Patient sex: M
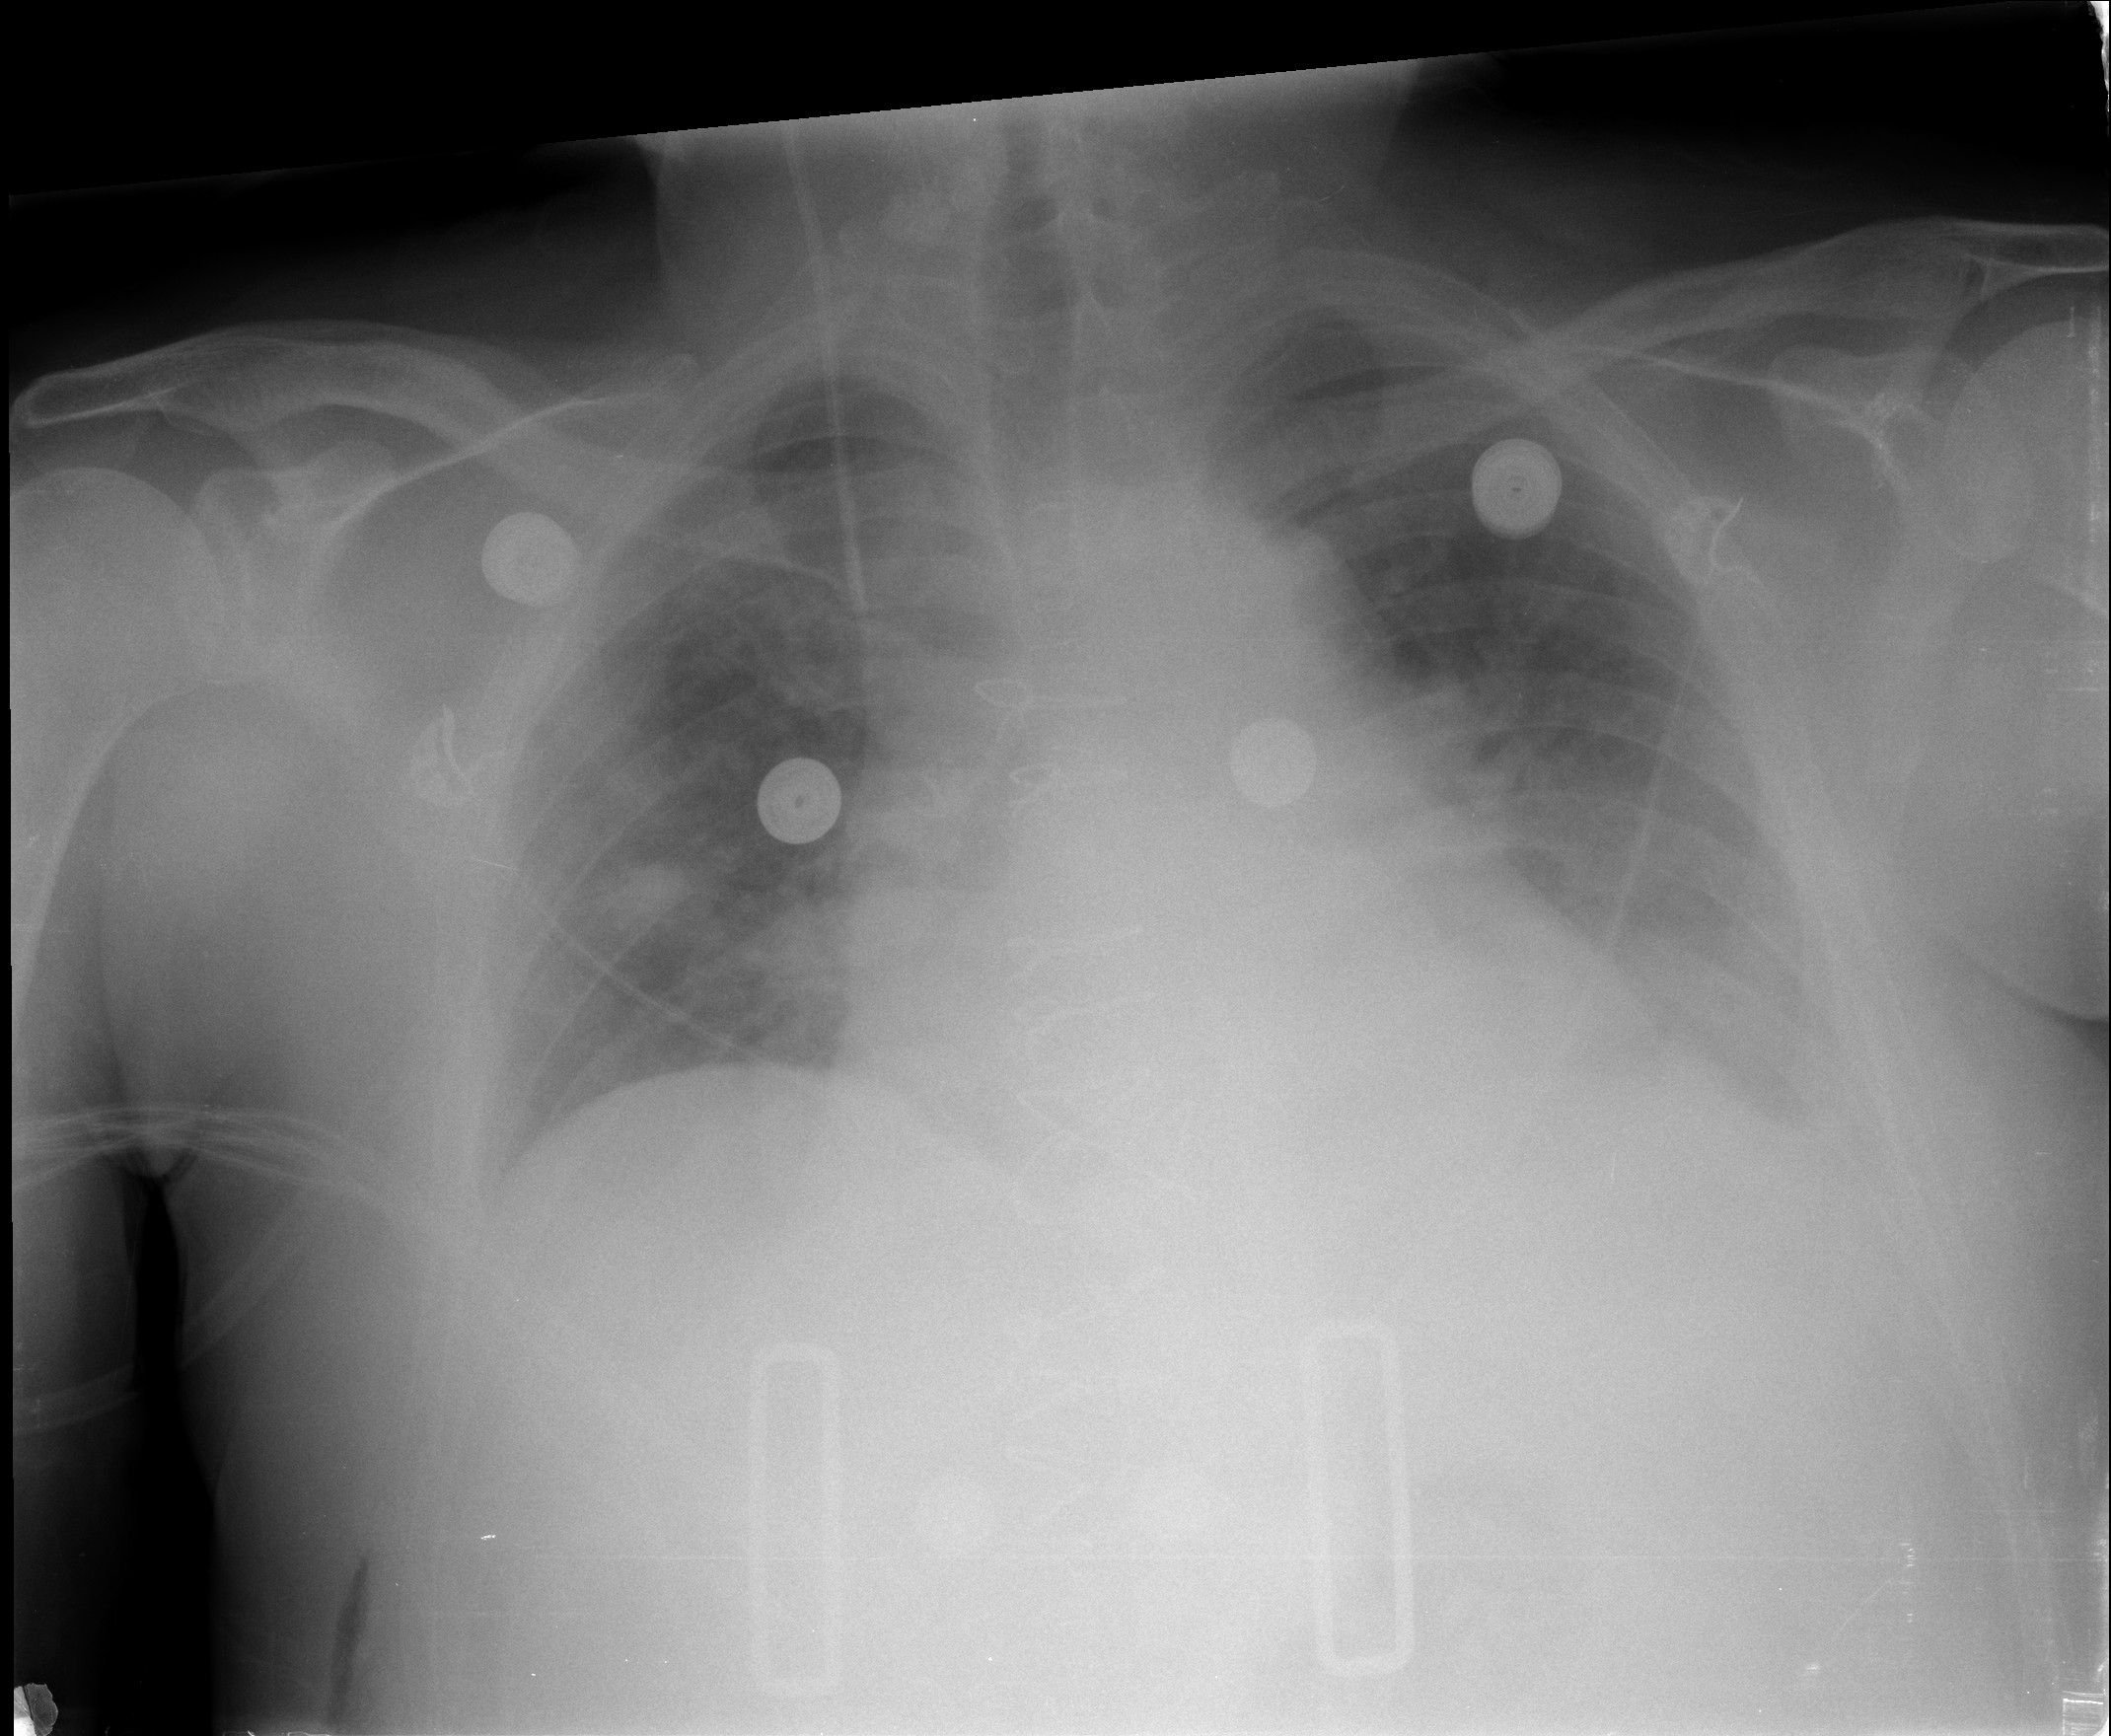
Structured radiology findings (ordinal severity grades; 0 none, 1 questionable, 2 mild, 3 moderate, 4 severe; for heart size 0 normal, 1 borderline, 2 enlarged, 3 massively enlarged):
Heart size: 2
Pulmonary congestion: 2
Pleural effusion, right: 0
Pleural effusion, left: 2
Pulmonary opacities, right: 0
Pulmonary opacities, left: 0
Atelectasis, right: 2
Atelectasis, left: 0